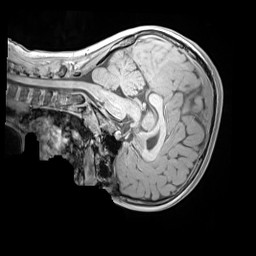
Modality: MP2RAGE
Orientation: sagittal
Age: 8
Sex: female
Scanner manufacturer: siemens
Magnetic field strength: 3 T
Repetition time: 4 s
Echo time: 0.00303 s